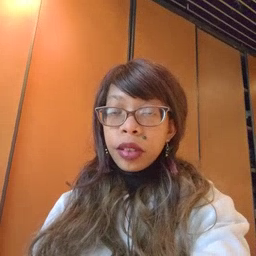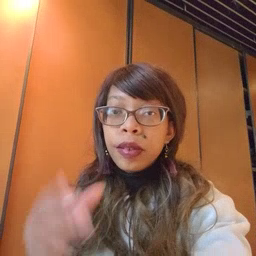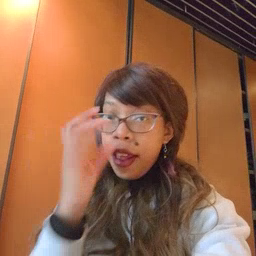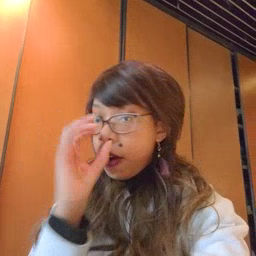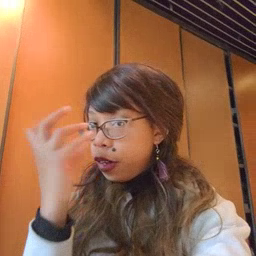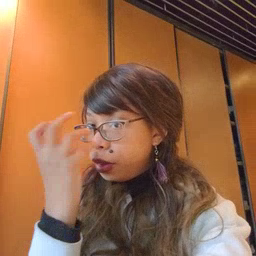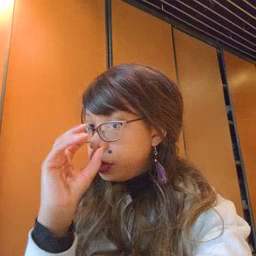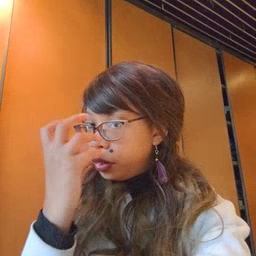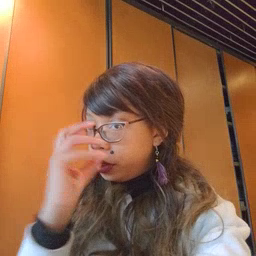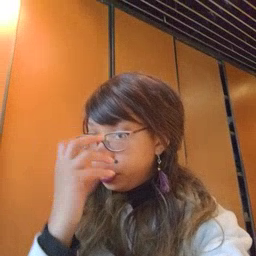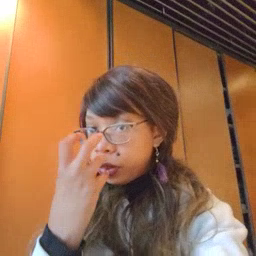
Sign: clown